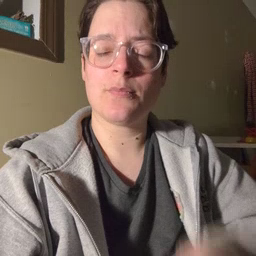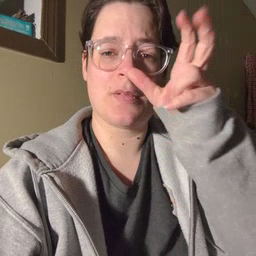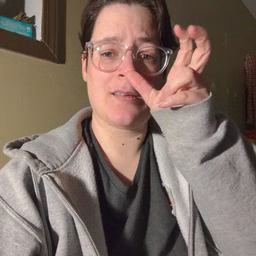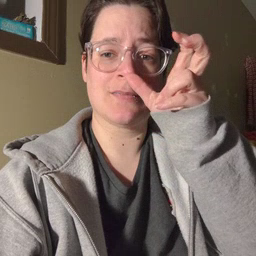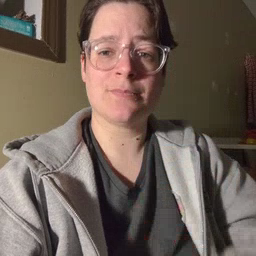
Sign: bug